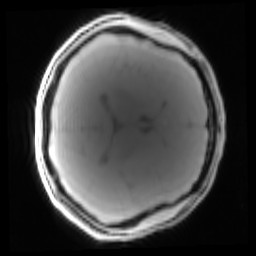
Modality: PDw
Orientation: axial
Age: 22
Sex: male
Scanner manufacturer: siemens
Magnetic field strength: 3 T
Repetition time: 0.25 s
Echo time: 0.00103 s